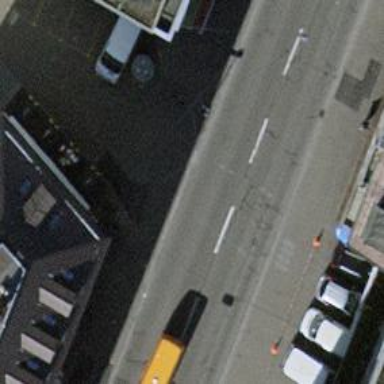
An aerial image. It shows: Tertiary road with asphalt surface and separate sidewalk. The road has trolley wires installed.